Field crop: maize
Growth stage: 2
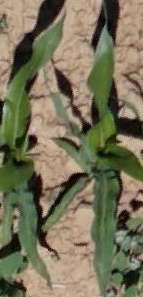
Species: maize